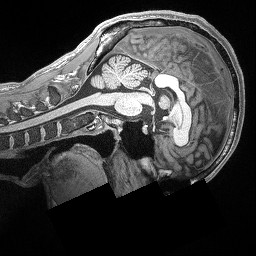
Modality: T1w
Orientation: sagittal
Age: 29
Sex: male
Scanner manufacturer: siemens
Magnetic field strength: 3 T
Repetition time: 2.17 s
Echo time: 0.00169 s